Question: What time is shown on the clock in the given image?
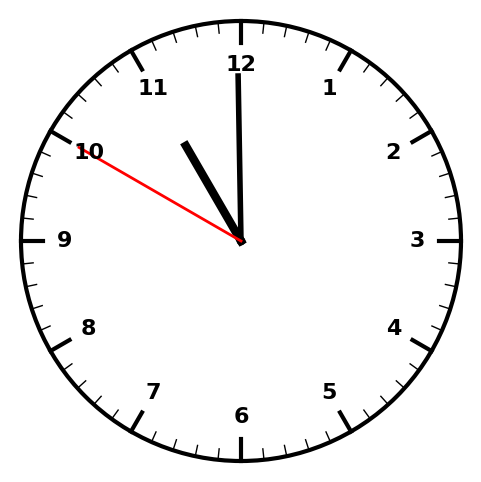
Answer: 10:59:50